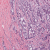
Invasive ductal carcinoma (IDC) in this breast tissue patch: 1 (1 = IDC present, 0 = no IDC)